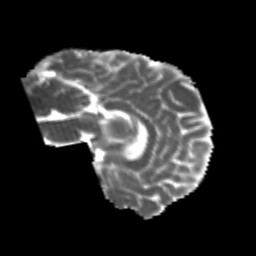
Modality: MD
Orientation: sagittal
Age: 26
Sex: female
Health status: healthy
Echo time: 0.074 s